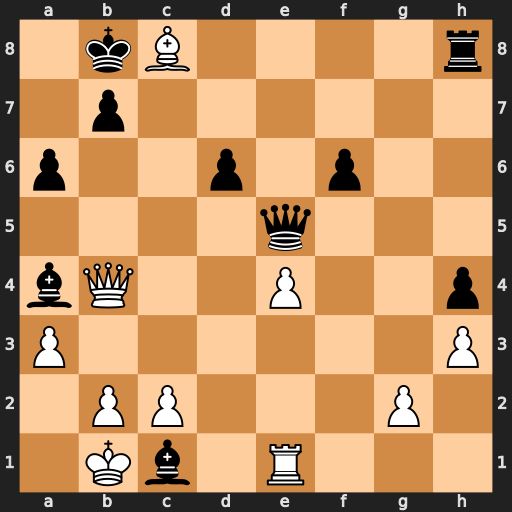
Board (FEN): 1kB4r/1p6/p2p1p2/4q3/bQ2P2p/P6P/1PP3P1/1Kb1R3
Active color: w
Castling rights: -
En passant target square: -
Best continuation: Qxb7#